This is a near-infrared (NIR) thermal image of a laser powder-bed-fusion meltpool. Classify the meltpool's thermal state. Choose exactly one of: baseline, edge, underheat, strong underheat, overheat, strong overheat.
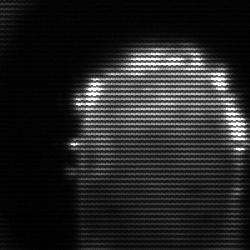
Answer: baseline